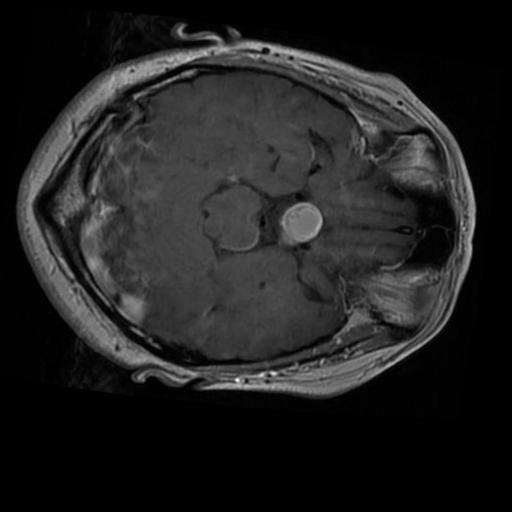
Label: brain_tumor